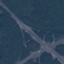
Land use / land cover: Highway